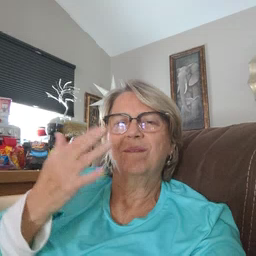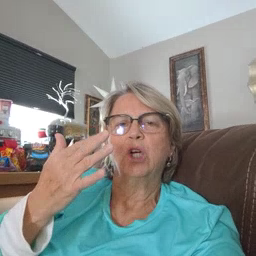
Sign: finger